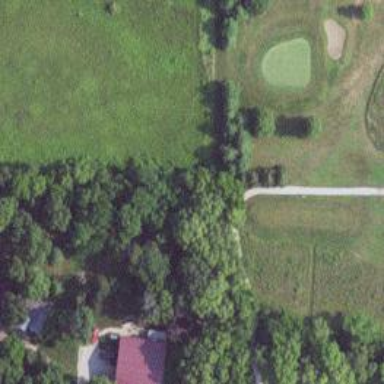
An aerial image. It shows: Path used for both walking and golf.